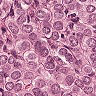
Metastatic tissue present: yes